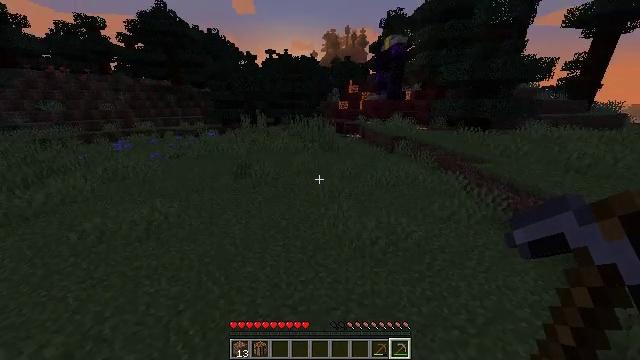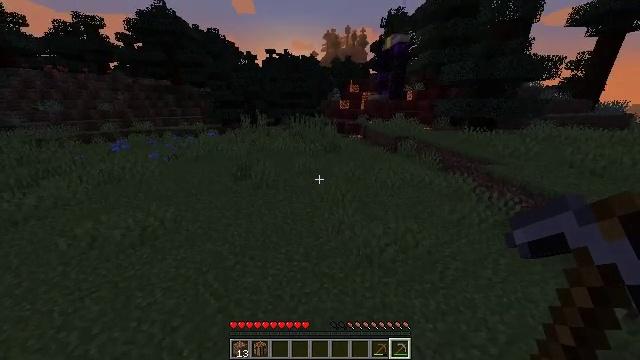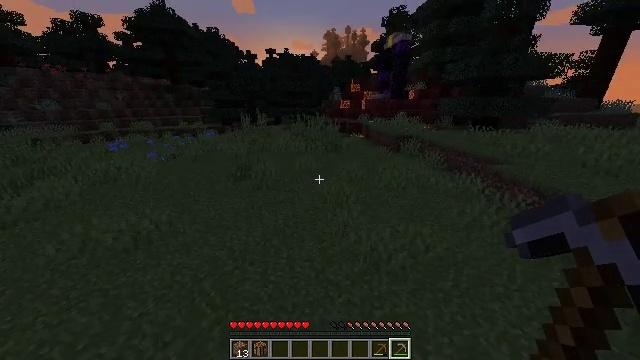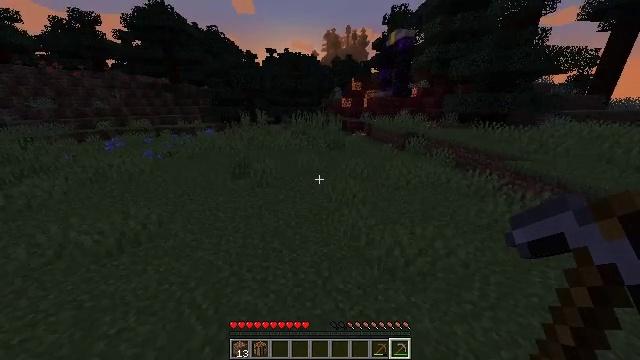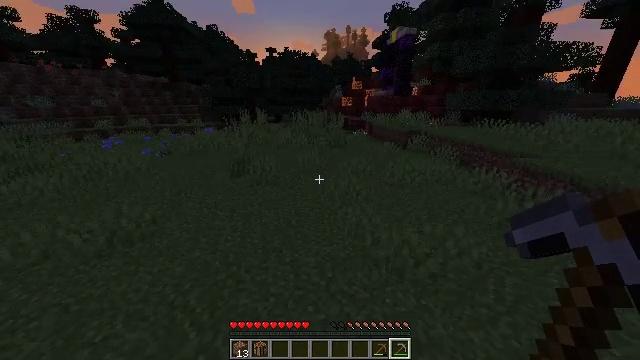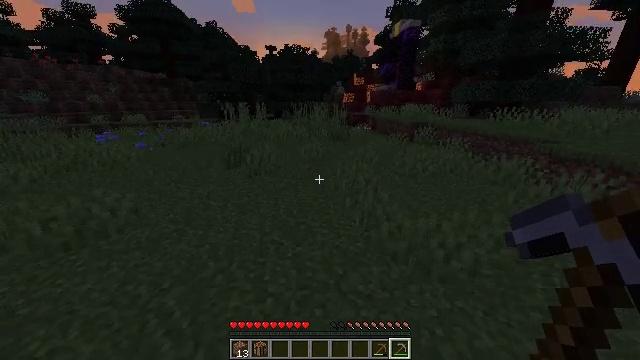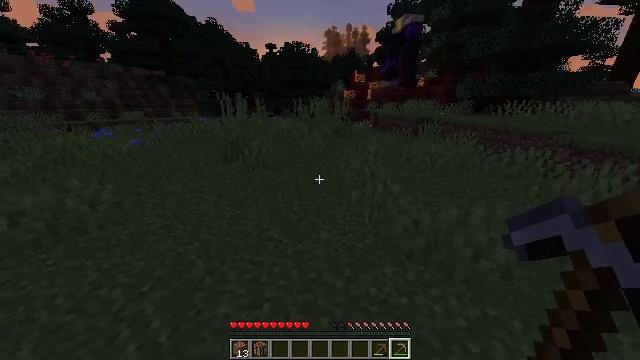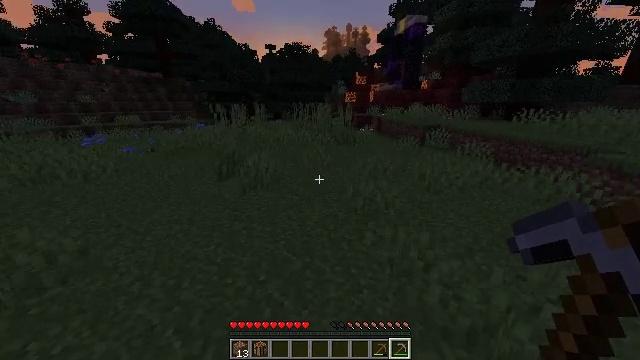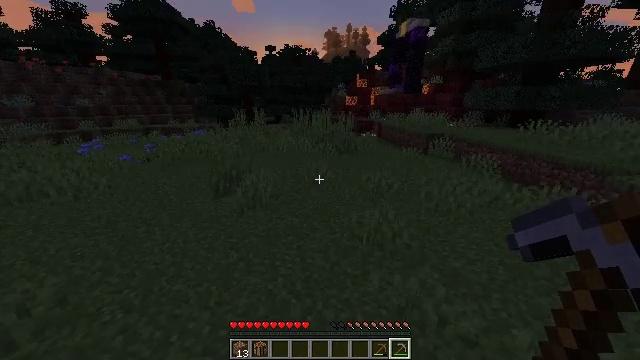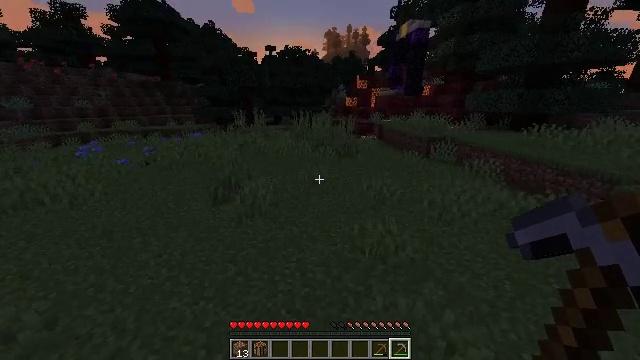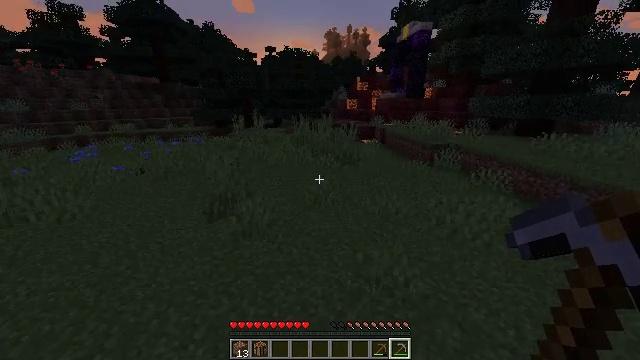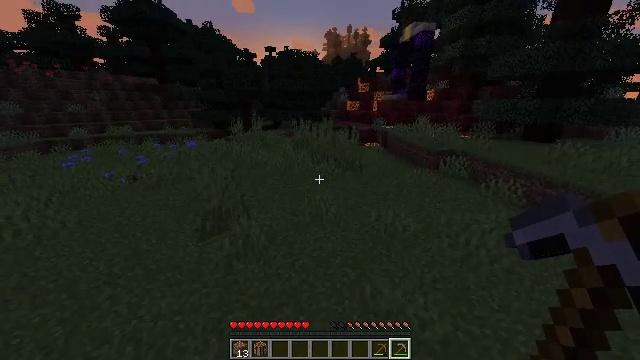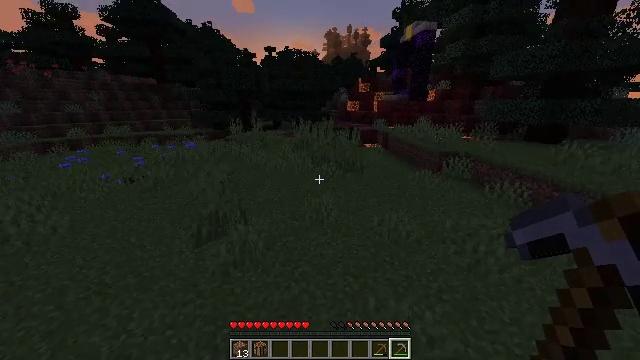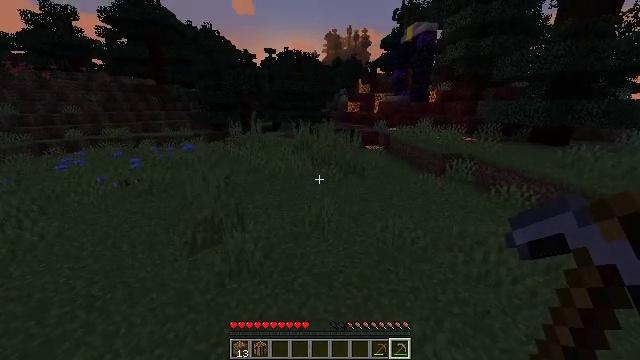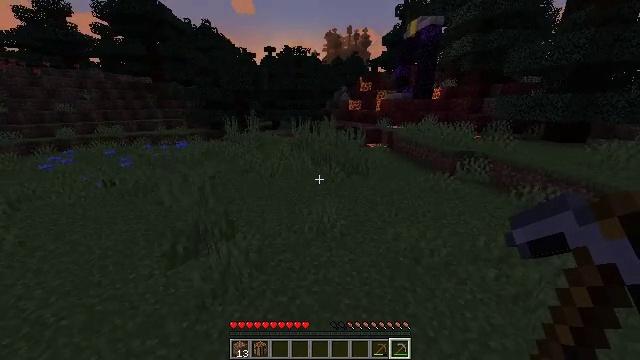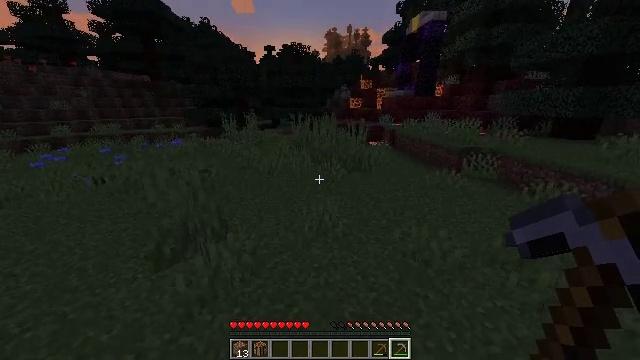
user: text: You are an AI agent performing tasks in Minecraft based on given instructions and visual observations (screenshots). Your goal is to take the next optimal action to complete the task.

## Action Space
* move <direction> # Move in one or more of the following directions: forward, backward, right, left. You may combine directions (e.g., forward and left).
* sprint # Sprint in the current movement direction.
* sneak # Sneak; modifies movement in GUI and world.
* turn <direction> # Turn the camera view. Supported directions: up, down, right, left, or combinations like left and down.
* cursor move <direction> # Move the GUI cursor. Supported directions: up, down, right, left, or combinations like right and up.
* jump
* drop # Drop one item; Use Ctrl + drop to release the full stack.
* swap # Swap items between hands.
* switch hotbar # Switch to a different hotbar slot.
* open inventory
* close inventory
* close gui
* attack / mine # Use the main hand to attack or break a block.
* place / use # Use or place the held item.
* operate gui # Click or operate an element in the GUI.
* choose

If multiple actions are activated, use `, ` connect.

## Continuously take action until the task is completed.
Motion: motion action
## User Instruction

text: Mine the chest to collect it.
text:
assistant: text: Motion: move forward, sprint, jump
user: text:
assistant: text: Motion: move forward, sprint, jump
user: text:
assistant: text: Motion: move forward, sprint, jump
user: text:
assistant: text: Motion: move forward, sprint, jump
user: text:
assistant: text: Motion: move forward, sprint, jump
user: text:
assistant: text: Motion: move forward, sprint, jump
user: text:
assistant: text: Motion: move forward, sprint, jump
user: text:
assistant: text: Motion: move forward, sprint, jump
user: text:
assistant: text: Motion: move forward, sprint, jump
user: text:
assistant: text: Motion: move forward, sprint, jump
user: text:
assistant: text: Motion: move forward, sprint, jump
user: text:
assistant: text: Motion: move forward, sprint, jump
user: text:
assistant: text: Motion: move forward, sprint, jump
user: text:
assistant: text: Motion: move forward, sprint, jump
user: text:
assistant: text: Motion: move forward, sprint, jump
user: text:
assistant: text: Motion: move forward, sprint, jump
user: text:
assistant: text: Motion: move forward, sprint, jump
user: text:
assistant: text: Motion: move forward, sprint, jump
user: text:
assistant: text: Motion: move forward, sprint, jump
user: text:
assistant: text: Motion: move forward, sprint, jump
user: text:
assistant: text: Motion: move forward, sprint, jump
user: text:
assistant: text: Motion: move forward, sprint, jump
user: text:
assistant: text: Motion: move forward, sprint, jump
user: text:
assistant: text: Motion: move forward, sprint, jump
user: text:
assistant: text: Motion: move forward, sprint, jump
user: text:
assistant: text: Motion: move forward, sprint, jump
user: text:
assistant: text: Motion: move forward, sprint, jump
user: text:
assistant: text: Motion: move forward, sprint, jump
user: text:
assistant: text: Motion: move forward, sprint, jump
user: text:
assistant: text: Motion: move forward, sprint, jump